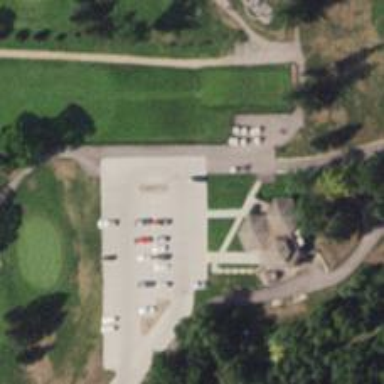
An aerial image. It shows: Clubhouse building for golf.